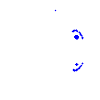
Particle: pion